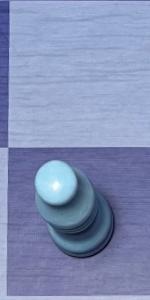
Label: Bishop_White